Question: I have view this tutorial <URL> that explain how to send mail to reset password, I have follow all steps but I have the same error always: No module named 'my_app.views.django'; 'my_app.views' is not a package. For this case my_app = melomanos. I have all templates for Django reset password in my site templates folder.

I know I have a missconfigured urls but I don't understand how I can configure correctly. Thanks for your cooperation.
'''
ImportError at /resetpassword/
No module named 'melomanos.views.django'; 'melomanos.views' is not a package
Request Method: GET
Request URL: http://localhost/resetpassword/
Django Version: 1.8.2
Exception Type: ImportError
Exception Value:
No module named 'melomanos.views.django'; 'melomanos.views' is not a package
Exception Location: C:\Python34\lib\importlib\__init__.py in import_module, line 109
Python Executable: C:\Python34\python.exe
Python Version: 3.4.3
Python Path:['c:\labsoft',
'C:\Python34\lib\site-packages\psycopg2-2.6-py3.4-win-amd64.egg',
'C:\Windows\SYSTEM32\python34.zip',
'C:\Python34\DLLs',
'C:\Python34\lib',
'C:\Python34',
'C:\Python34\lib\site-packages',
'labsoft/melomanos',
'/melomanos']
'''
here is the codes:
'''
from django.conf.urls import patterns, url, include
from django.views.generic.base import TemplateView
from django.contrib import admin
from .views import Buscar_view
admin.autodiscover()
urlpatterns = patterns('melomanos.views',
url(r'^admin/', include(admin.site.urls)),
url(r'^$','trabajos_all_view',name='url_index'),
url(r'^register/$','register_view',name='vista_registro'),
url(r'^login/$','login_view',name='vista_login'),
url(r'^logout/$','logout_view',name='vista_logout'),
url(r'^perfil/$','registro_view',name='vista_perfil'),
url(r'^publicar/$','trabajomusical_view', name='vista_publicar'),
url(r'^trabajos/$','trabajos_view',name='vista_trabajos'),
url(r'^trabajo/(?P<id_trabajo>.*)/$','solo_trabajo_view', name='vista_trabajo'),
url(r'^buscar/$',Buscar_view.as_view(),name='vista_buscar'),
url('', include('django.contrib.auth.urls')),
url(r'^resetpassword/passwordsent/$', 'django.contrib.auth.views.password_reset_done', name='password_reset_done'),
url(r'^resetpassword/$', 'django.contrib.auth.views.password_reset', name="reset_password"),
url(r'^reset/(?P<uidb36>[0-9A-Za-z]+)-(?P<token>,+)/$', 'django.contrib.auth.views.password_reset_confirm'),
url(r'^reset/done/$', 'django.contrib.auth.views.password_reset_complete'),
)
'''
'''
<p>Forgot your password?<a href="/resetpassword/">Reset Password</a></p>
'''
'''
INSTALLED_APPS = (
'django.contrib.admin',
'django.contrib.auth',
'django.contrib.contenttypes',
'django.contrib.sessions',
'django.contrib.messages',
'django.contrib.staticfiles',
'melomanos',
)
'''
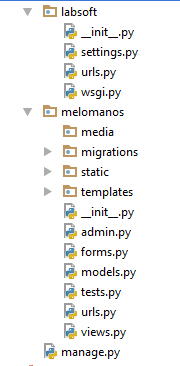
Answer: On 'melomanos\urls.py' you are using url prefix.
'''
urlpatterns = patterns('melomanos.views',
url(r'^resetpassword/$', 'django.contrib.auth.views.password_reset', name="reset_password"),
)
'''
So '/resetpassword/' is calling 'melomanos.views.django.contrib.auth.views.password_reset' instead of 'django.contrib.auth.views.password_reset'
For reset password view removing the prefix will solve this issue.
You may remove 'resetpassword' from prefixed block and later add it without prefix like
'''
urlpatterns += patterns('',
url(r'^resetpassword/$', 'django.contrib.auth.views.password_reset', name="reset_password"),
)
'''